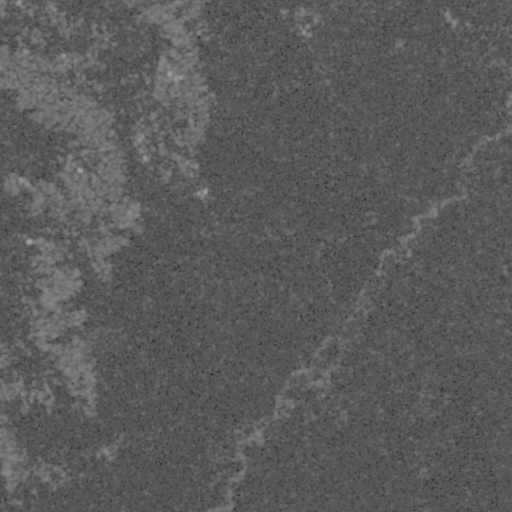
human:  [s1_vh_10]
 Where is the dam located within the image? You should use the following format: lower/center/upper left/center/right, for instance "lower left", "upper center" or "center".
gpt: The dam is located in the lower right of the image.
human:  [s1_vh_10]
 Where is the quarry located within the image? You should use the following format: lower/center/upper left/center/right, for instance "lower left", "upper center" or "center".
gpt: There is no quarry in the image.

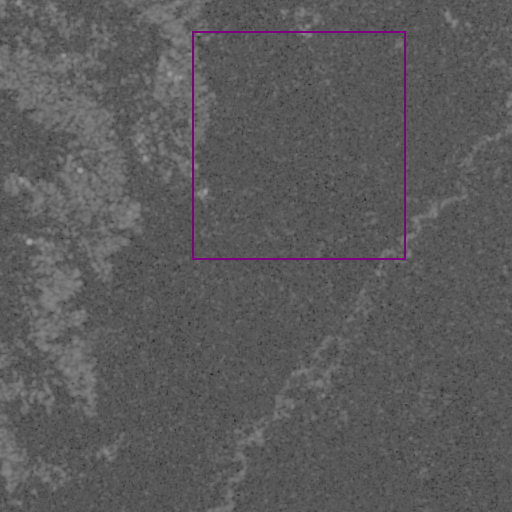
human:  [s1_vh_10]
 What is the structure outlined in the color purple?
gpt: There is no purple outline.
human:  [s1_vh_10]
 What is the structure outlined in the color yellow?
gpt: There is no structure outlined in yellow.